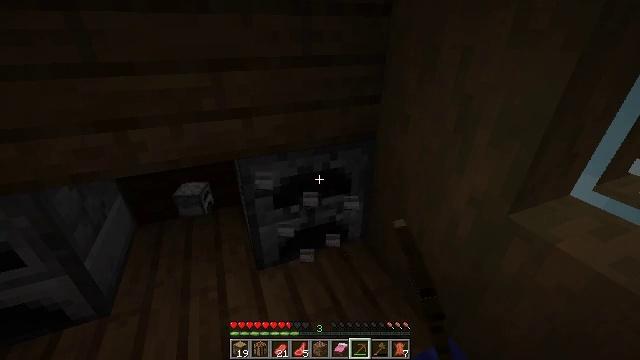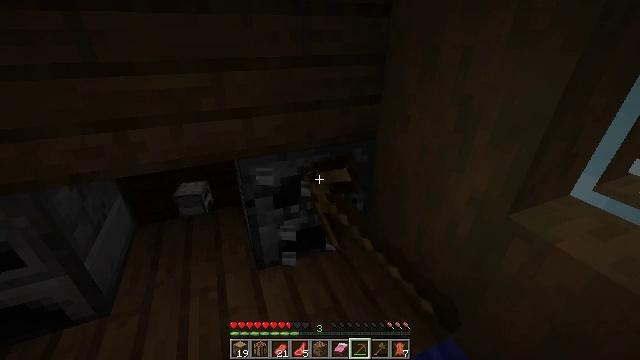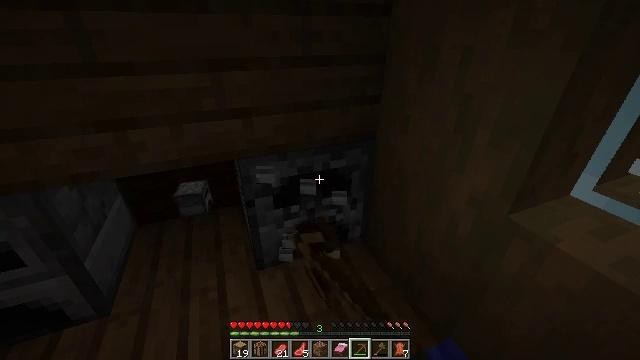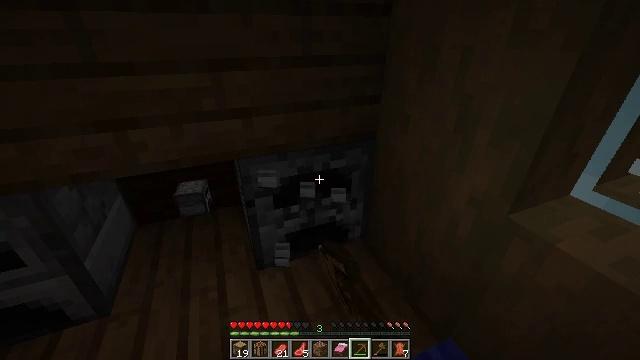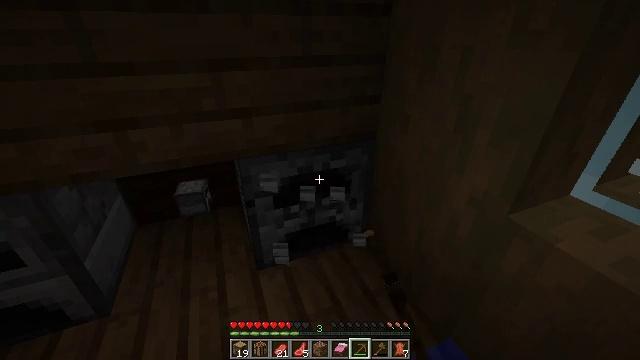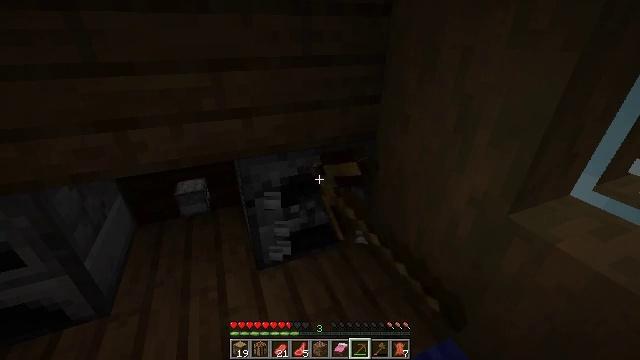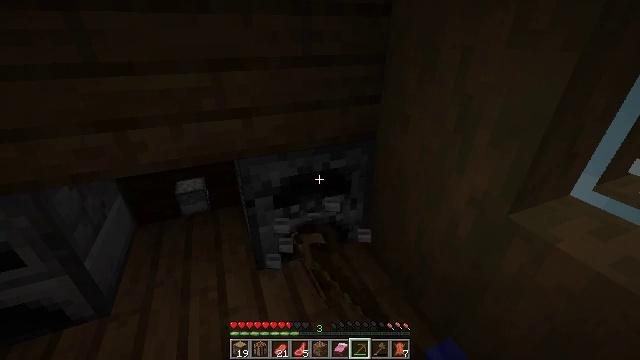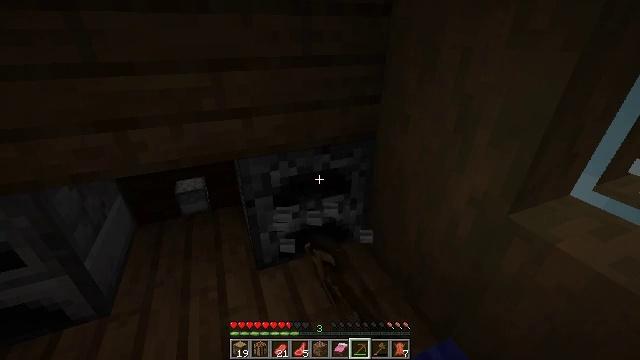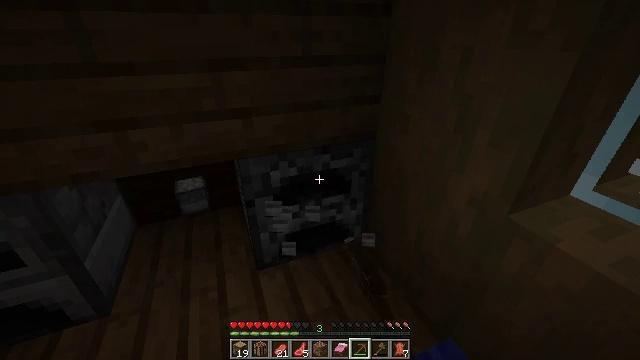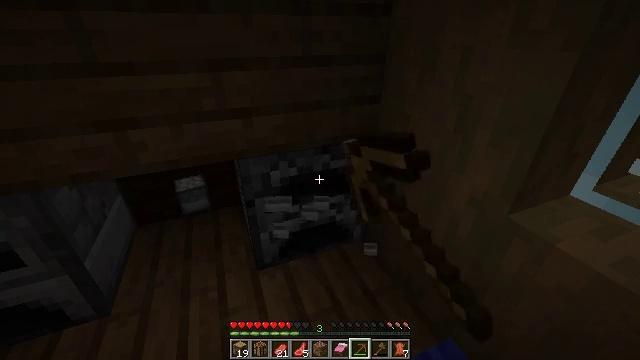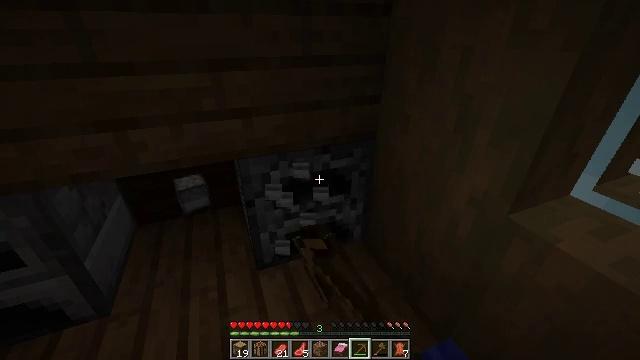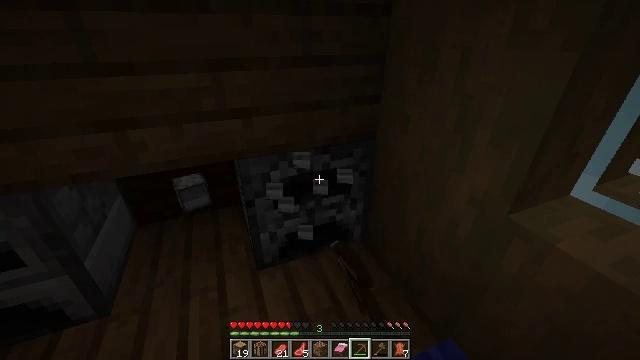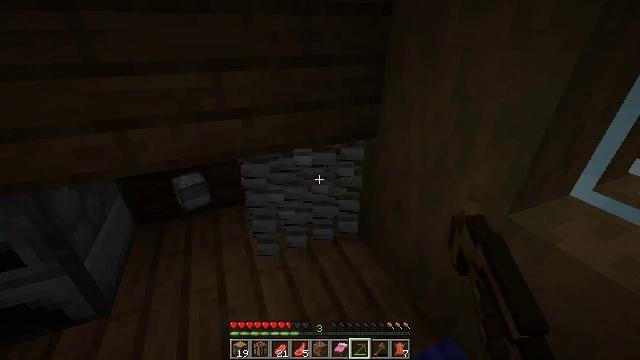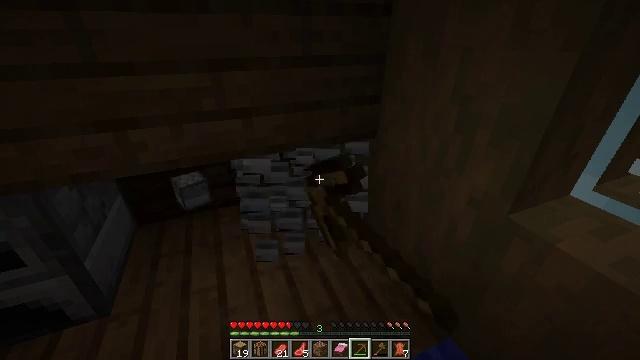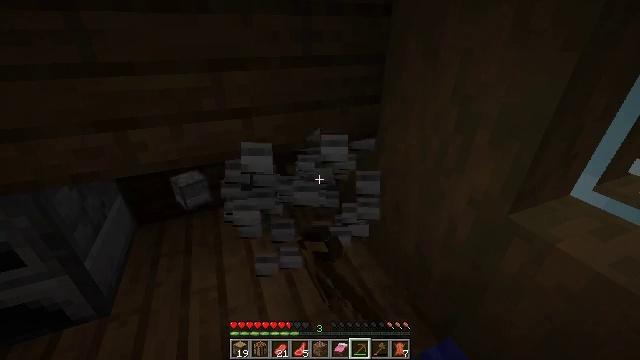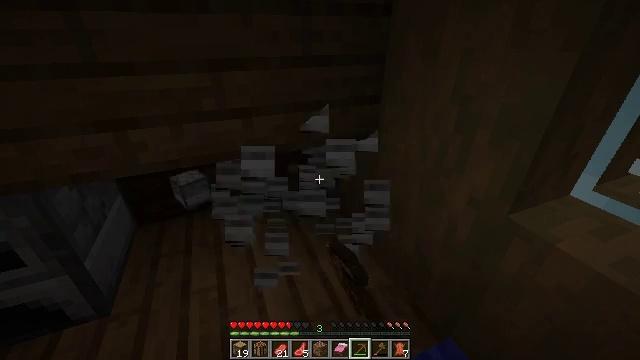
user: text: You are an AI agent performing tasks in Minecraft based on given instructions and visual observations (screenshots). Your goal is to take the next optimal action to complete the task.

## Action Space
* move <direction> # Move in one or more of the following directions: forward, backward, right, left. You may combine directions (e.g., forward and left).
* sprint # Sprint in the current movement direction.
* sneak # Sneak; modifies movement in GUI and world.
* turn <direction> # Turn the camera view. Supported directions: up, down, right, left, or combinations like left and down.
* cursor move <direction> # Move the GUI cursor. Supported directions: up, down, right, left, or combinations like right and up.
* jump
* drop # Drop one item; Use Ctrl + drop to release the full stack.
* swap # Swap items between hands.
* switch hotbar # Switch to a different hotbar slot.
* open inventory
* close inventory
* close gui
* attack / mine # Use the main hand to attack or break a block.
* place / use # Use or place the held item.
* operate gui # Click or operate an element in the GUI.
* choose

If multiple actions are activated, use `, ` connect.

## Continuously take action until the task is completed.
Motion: motion action
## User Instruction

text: Smash the furnace to retrieve it.
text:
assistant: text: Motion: attack / mine
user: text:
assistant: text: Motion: attack / mine
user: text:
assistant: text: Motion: attack / mine
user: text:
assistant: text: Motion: attack / mine
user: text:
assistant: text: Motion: attack / mine
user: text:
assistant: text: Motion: attack / mine
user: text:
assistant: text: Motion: attack / mine
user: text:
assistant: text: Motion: attack / mine
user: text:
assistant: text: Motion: attack / mine
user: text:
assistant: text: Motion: attack / mine
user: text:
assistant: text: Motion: attack / mine
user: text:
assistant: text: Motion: attack / mine
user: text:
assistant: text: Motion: attack / mine
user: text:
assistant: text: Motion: attack / mine
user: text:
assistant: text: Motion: attack / mine
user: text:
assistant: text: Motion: attack / mine
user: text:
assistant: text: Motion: attack / mine